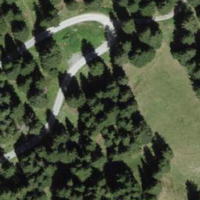
EUNIS habitat code: 43
Species observed at this site:
Calluna vulgaris